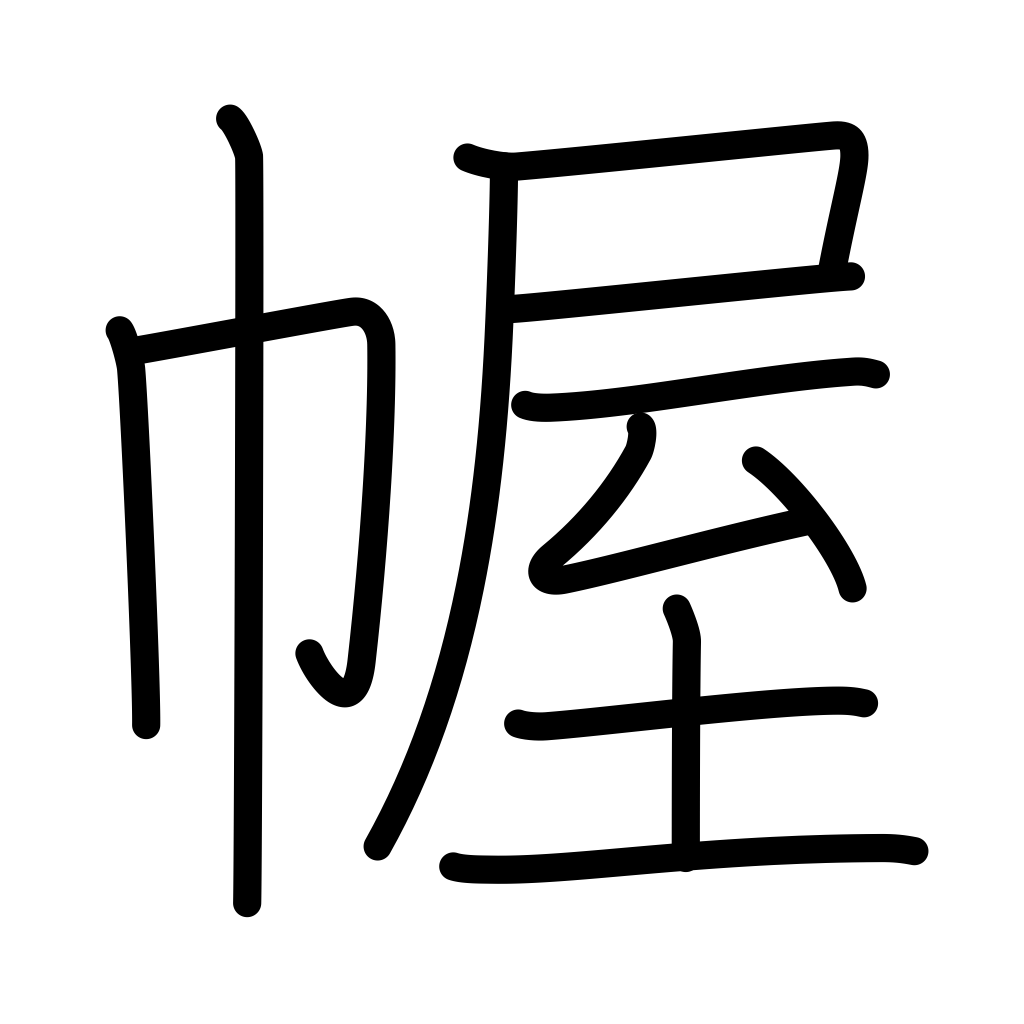
Meaning: curtain